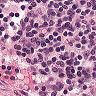
Metastatic tissue present: no